Field crop: maize
Growth stage: 2
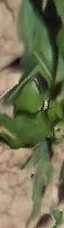
Species: maize